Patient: sex M, age 76
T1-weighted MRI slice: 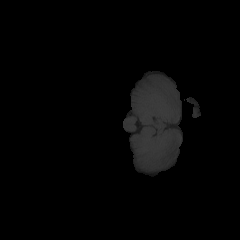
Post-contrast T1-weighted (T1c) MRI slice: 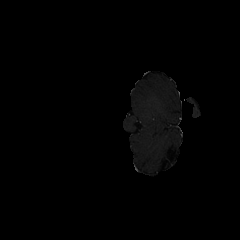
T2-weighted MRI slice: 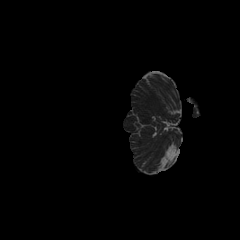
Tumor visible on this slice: no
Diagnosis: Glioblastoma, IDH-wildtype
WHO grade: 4